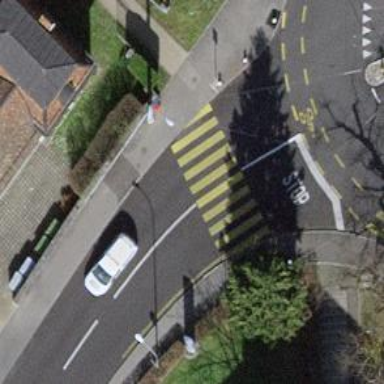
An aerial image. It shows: Marked crossing with zebra stripes on the road.